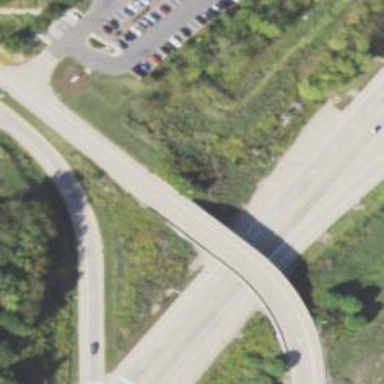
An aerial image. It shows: Secondary link road.